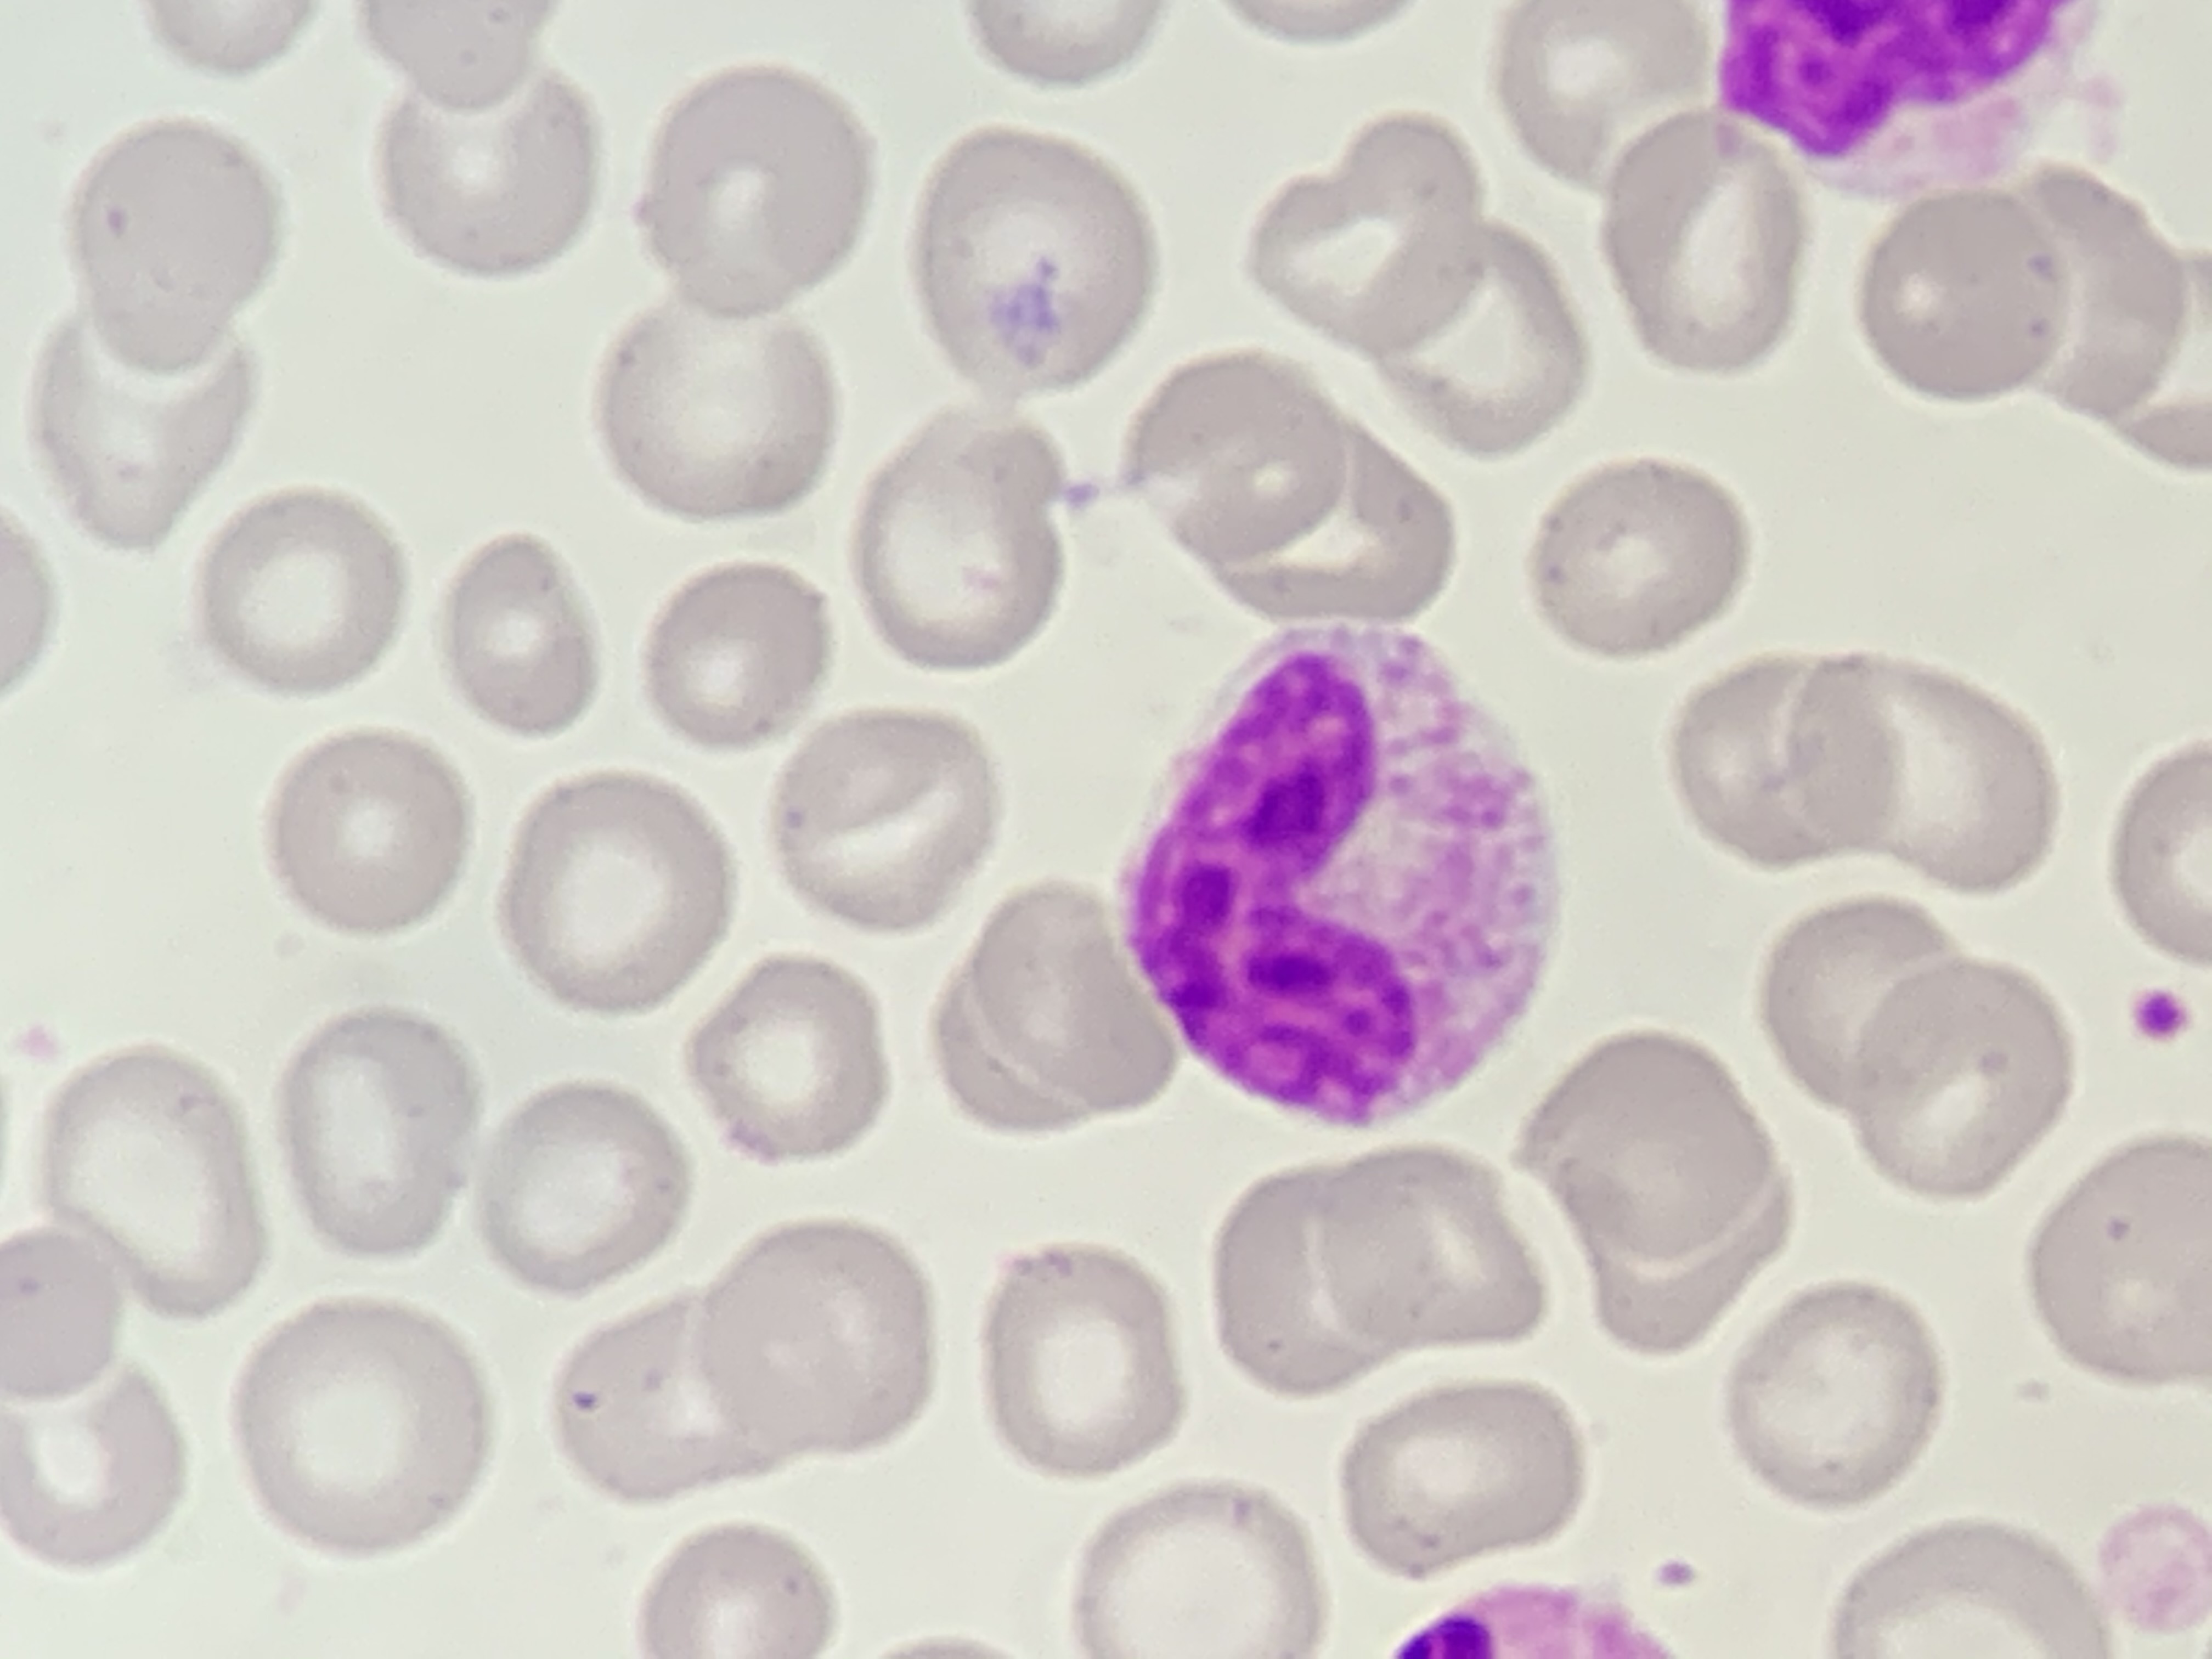
Cell type: BAND CELLS